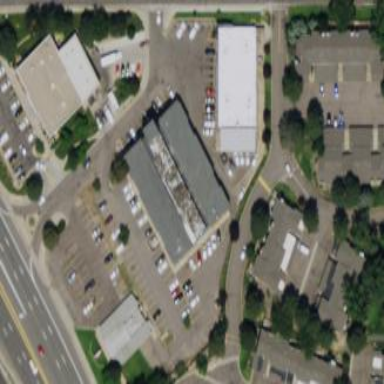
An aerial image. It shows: Office building.